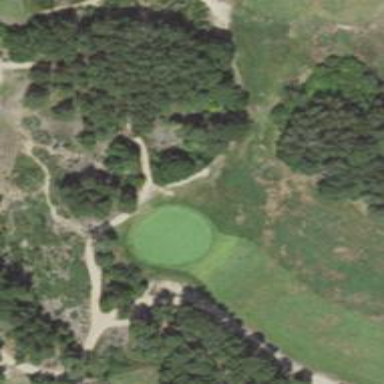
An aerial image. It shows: View of golf hole.